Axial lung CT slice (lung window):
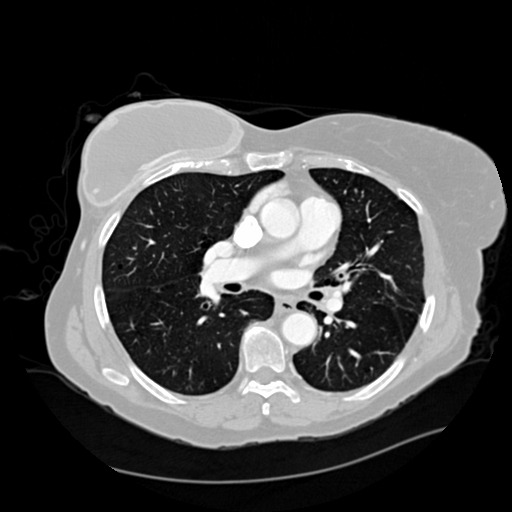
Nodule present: no